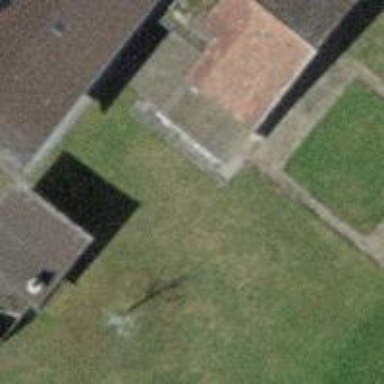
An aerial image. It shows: Shed building.